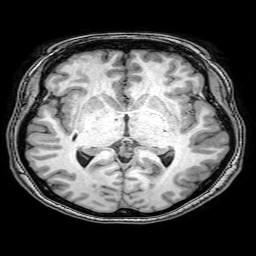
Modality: T1w
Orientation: coronal
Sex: female
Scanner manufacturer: philips
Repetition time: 0.008098 s
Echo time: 0.0037 s